Question: Count the number of objects in the diagram.
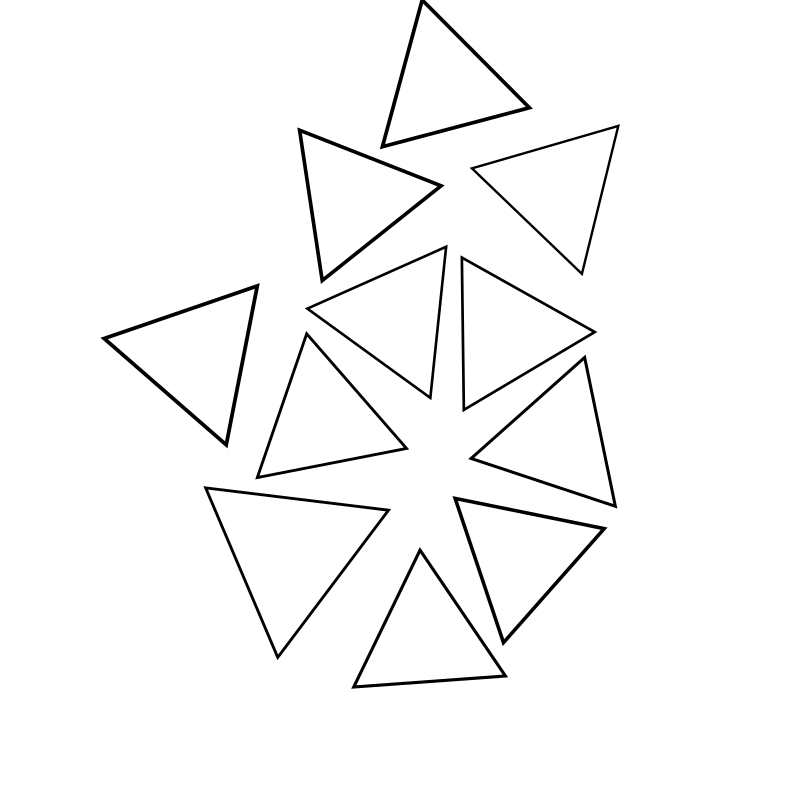
Answer: 11